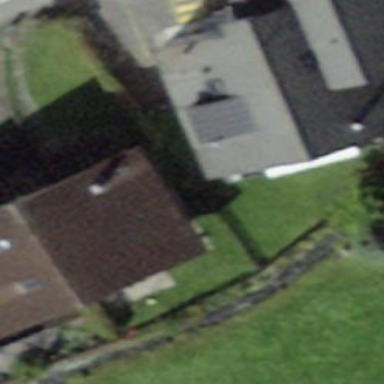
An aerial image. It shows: Semi-detached house.